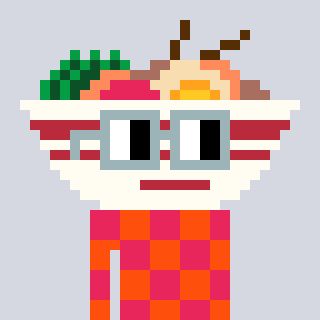
a pixel art character with square dark gray glasses, a noodles-shaped head and a orange-colored body on a cool background